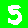
Digit: 5